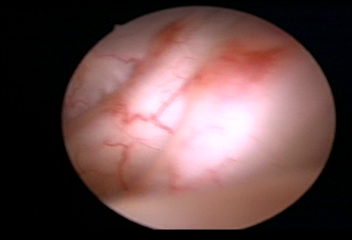
Modality: WLC
Class: Normal mucosa
Bladder cancer association: No